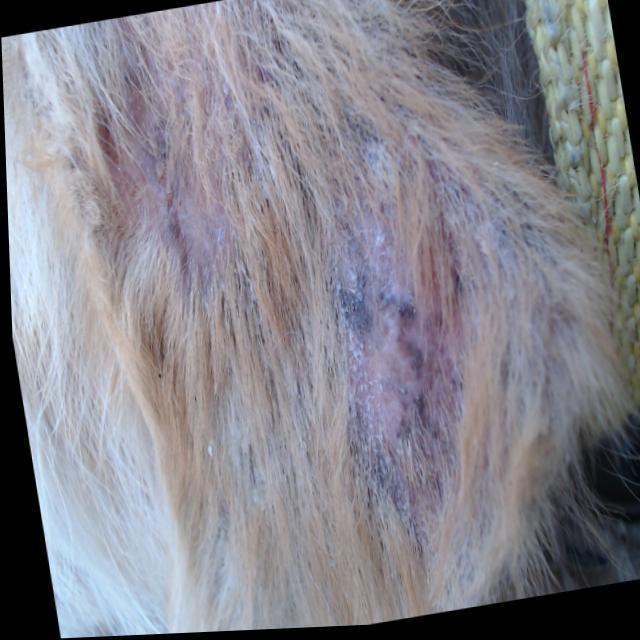
Canine demodicosis (Demodex mange) — caused by Demodex canis mites. Presents with alopecia, follicular papules, pustules, and comedones. Often localized on face and forelimbs.